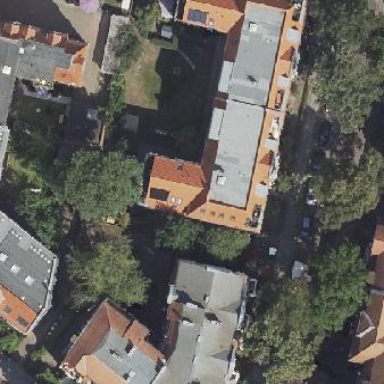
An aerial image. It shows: Residential building with quadruple saltbox shaped roof.